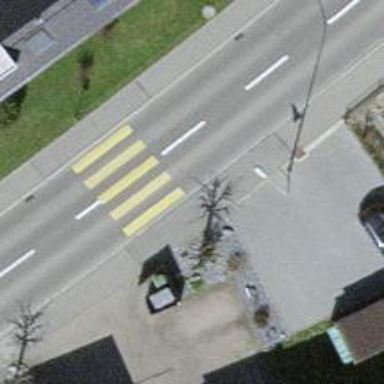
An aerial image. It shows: Footway with zebra crossing.